【题型】解答题　【知识点】平面几何　【难度】easy
如图，$AB$ 为 $\odot O$ 的直径，$BC$ 与 $\odot O$ 相交于 $D$ 点，且点 $D$ 是线段 $BC$ 的中点，过点 $D$ 作 $DE \perp AC$，垂足为点 $E$，求证：直线 $DE$ 是 $\odot O$ 的切线。

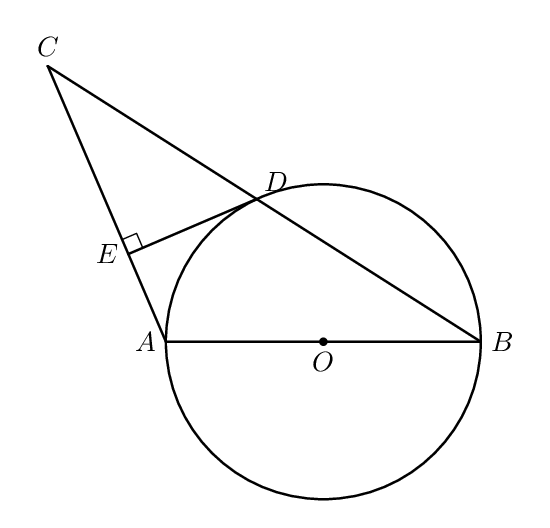
【解答】
\textbf{【详解】} 证明：连接 \(OD\)，

\vspace{0.2em}
\noindent
\(\because D\) 是 \(BC\) 的中点，\(O\) 是 \(AB\) 的中点，

\vspace{0.2em}
\noindent
\(\therefore OD \mathbin{/\!/} CA\)，

\vspace{0.2em}
\noindent
\(\therefore \angle CED = \angle ODE = 90^\circ\)，

\vspace{0.2em}
\noindent
\(\therefore ED \perp OD\)，

\vspace{0.2em}
\noindent
\(\therefore\) 直线 \(DE\) 是 \(\odot O\) 的切线。
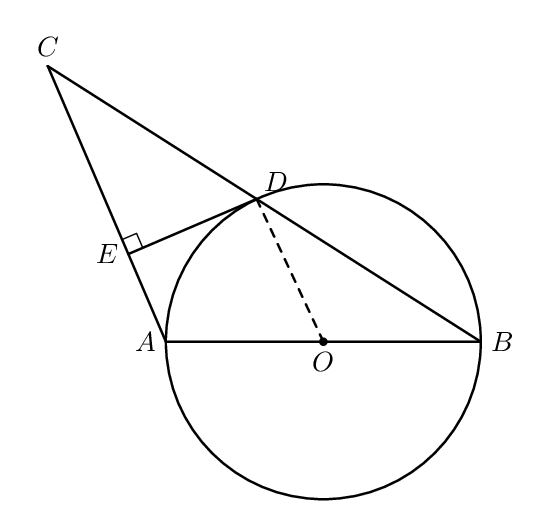